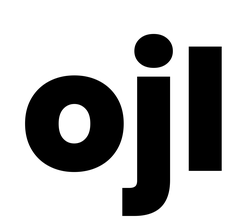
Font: Poppins-ExtraBold